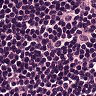
Metastatic tissue present: no